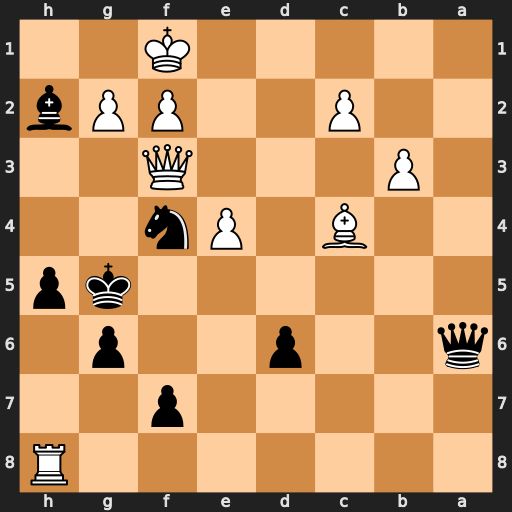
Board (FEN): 7R/5p2/q2p2p1/6kp/2B1Pn2/1P3Q2/2P2PPb/5K2
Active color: b
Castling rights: -
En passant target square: -
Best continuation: Qa1+ Qd1 Qxd1#